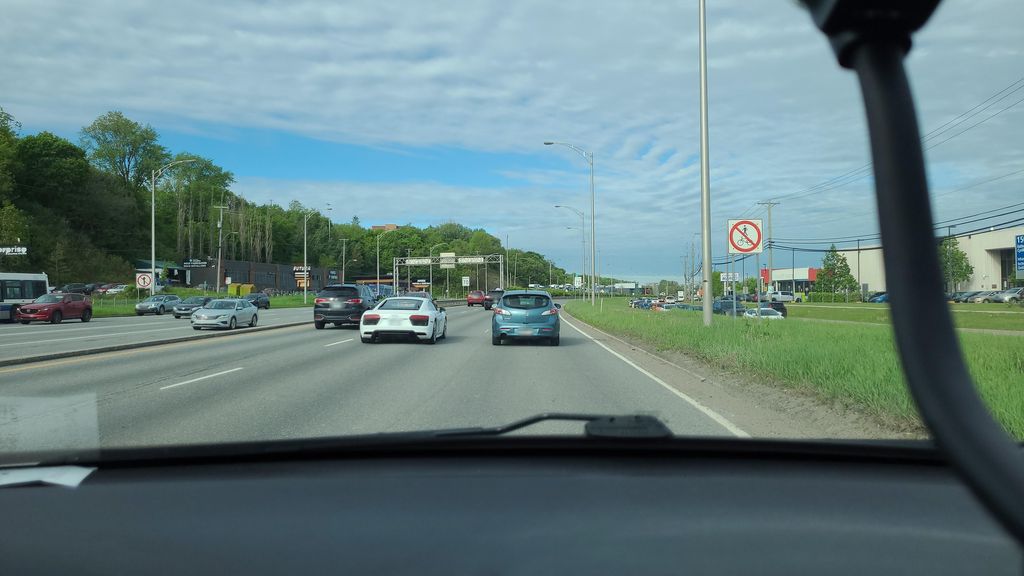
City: quebec_city